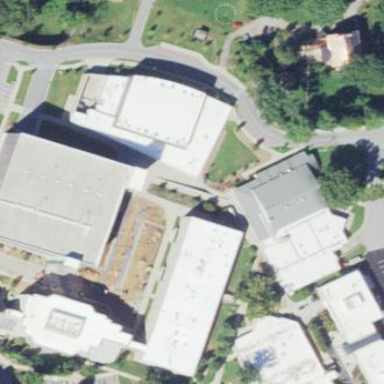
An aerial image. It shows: College building.